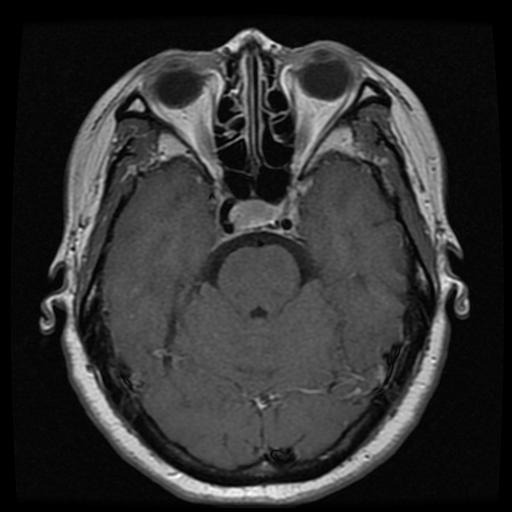
Label: pituitary